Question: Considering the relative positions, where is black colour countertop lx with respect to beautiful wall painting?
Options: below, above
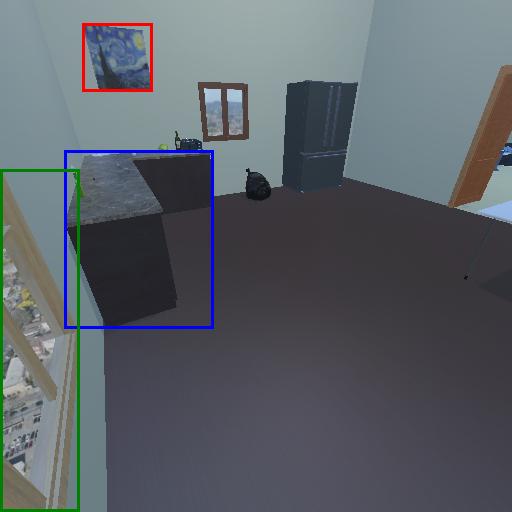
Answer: below